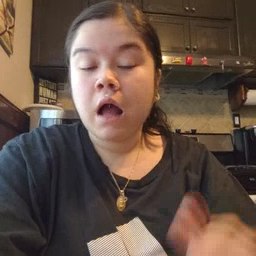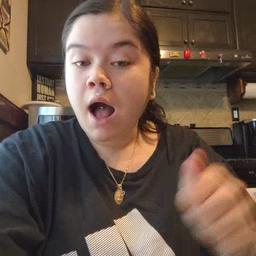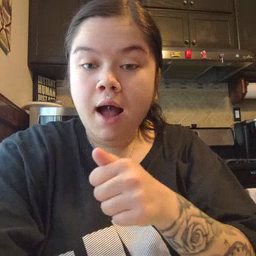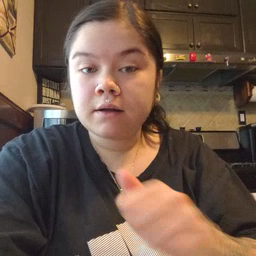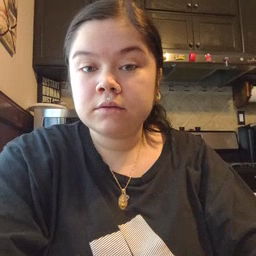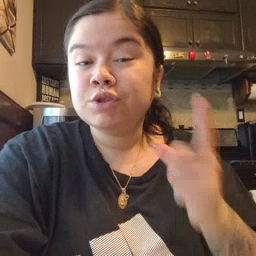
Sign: hide